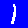
Digit: 1